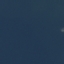
Land use / land cover: SeaLake